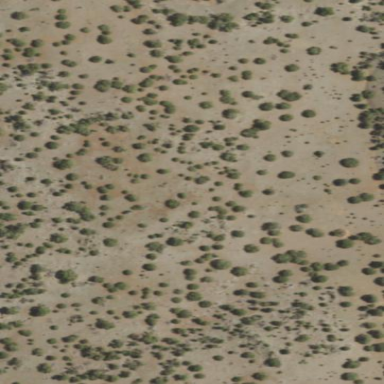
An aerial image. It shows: Patch of scrub vegetation.